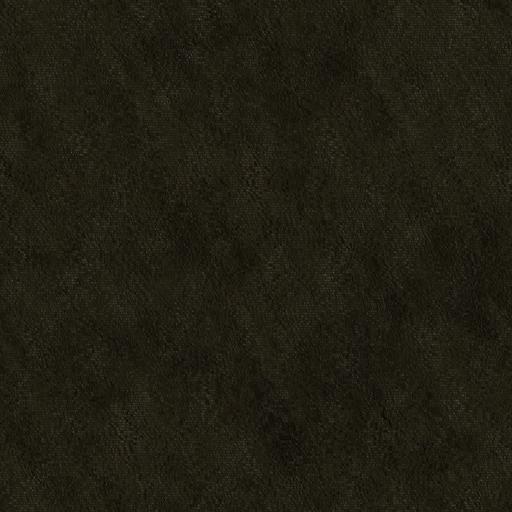
Tags: black brown carpet cloth dark dirt dirty fabric floor smudge